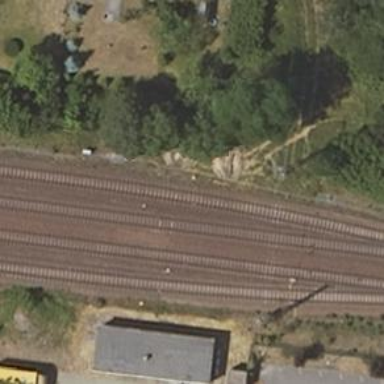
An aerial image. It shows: Rail siding with electrified contact lines.